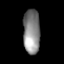
Tissue: lung
Cell type: Epithelial cells
Senescence score: 0.2085
Nuclear area (px): 738
Mean DAPI intensity: 134.29